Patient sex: F
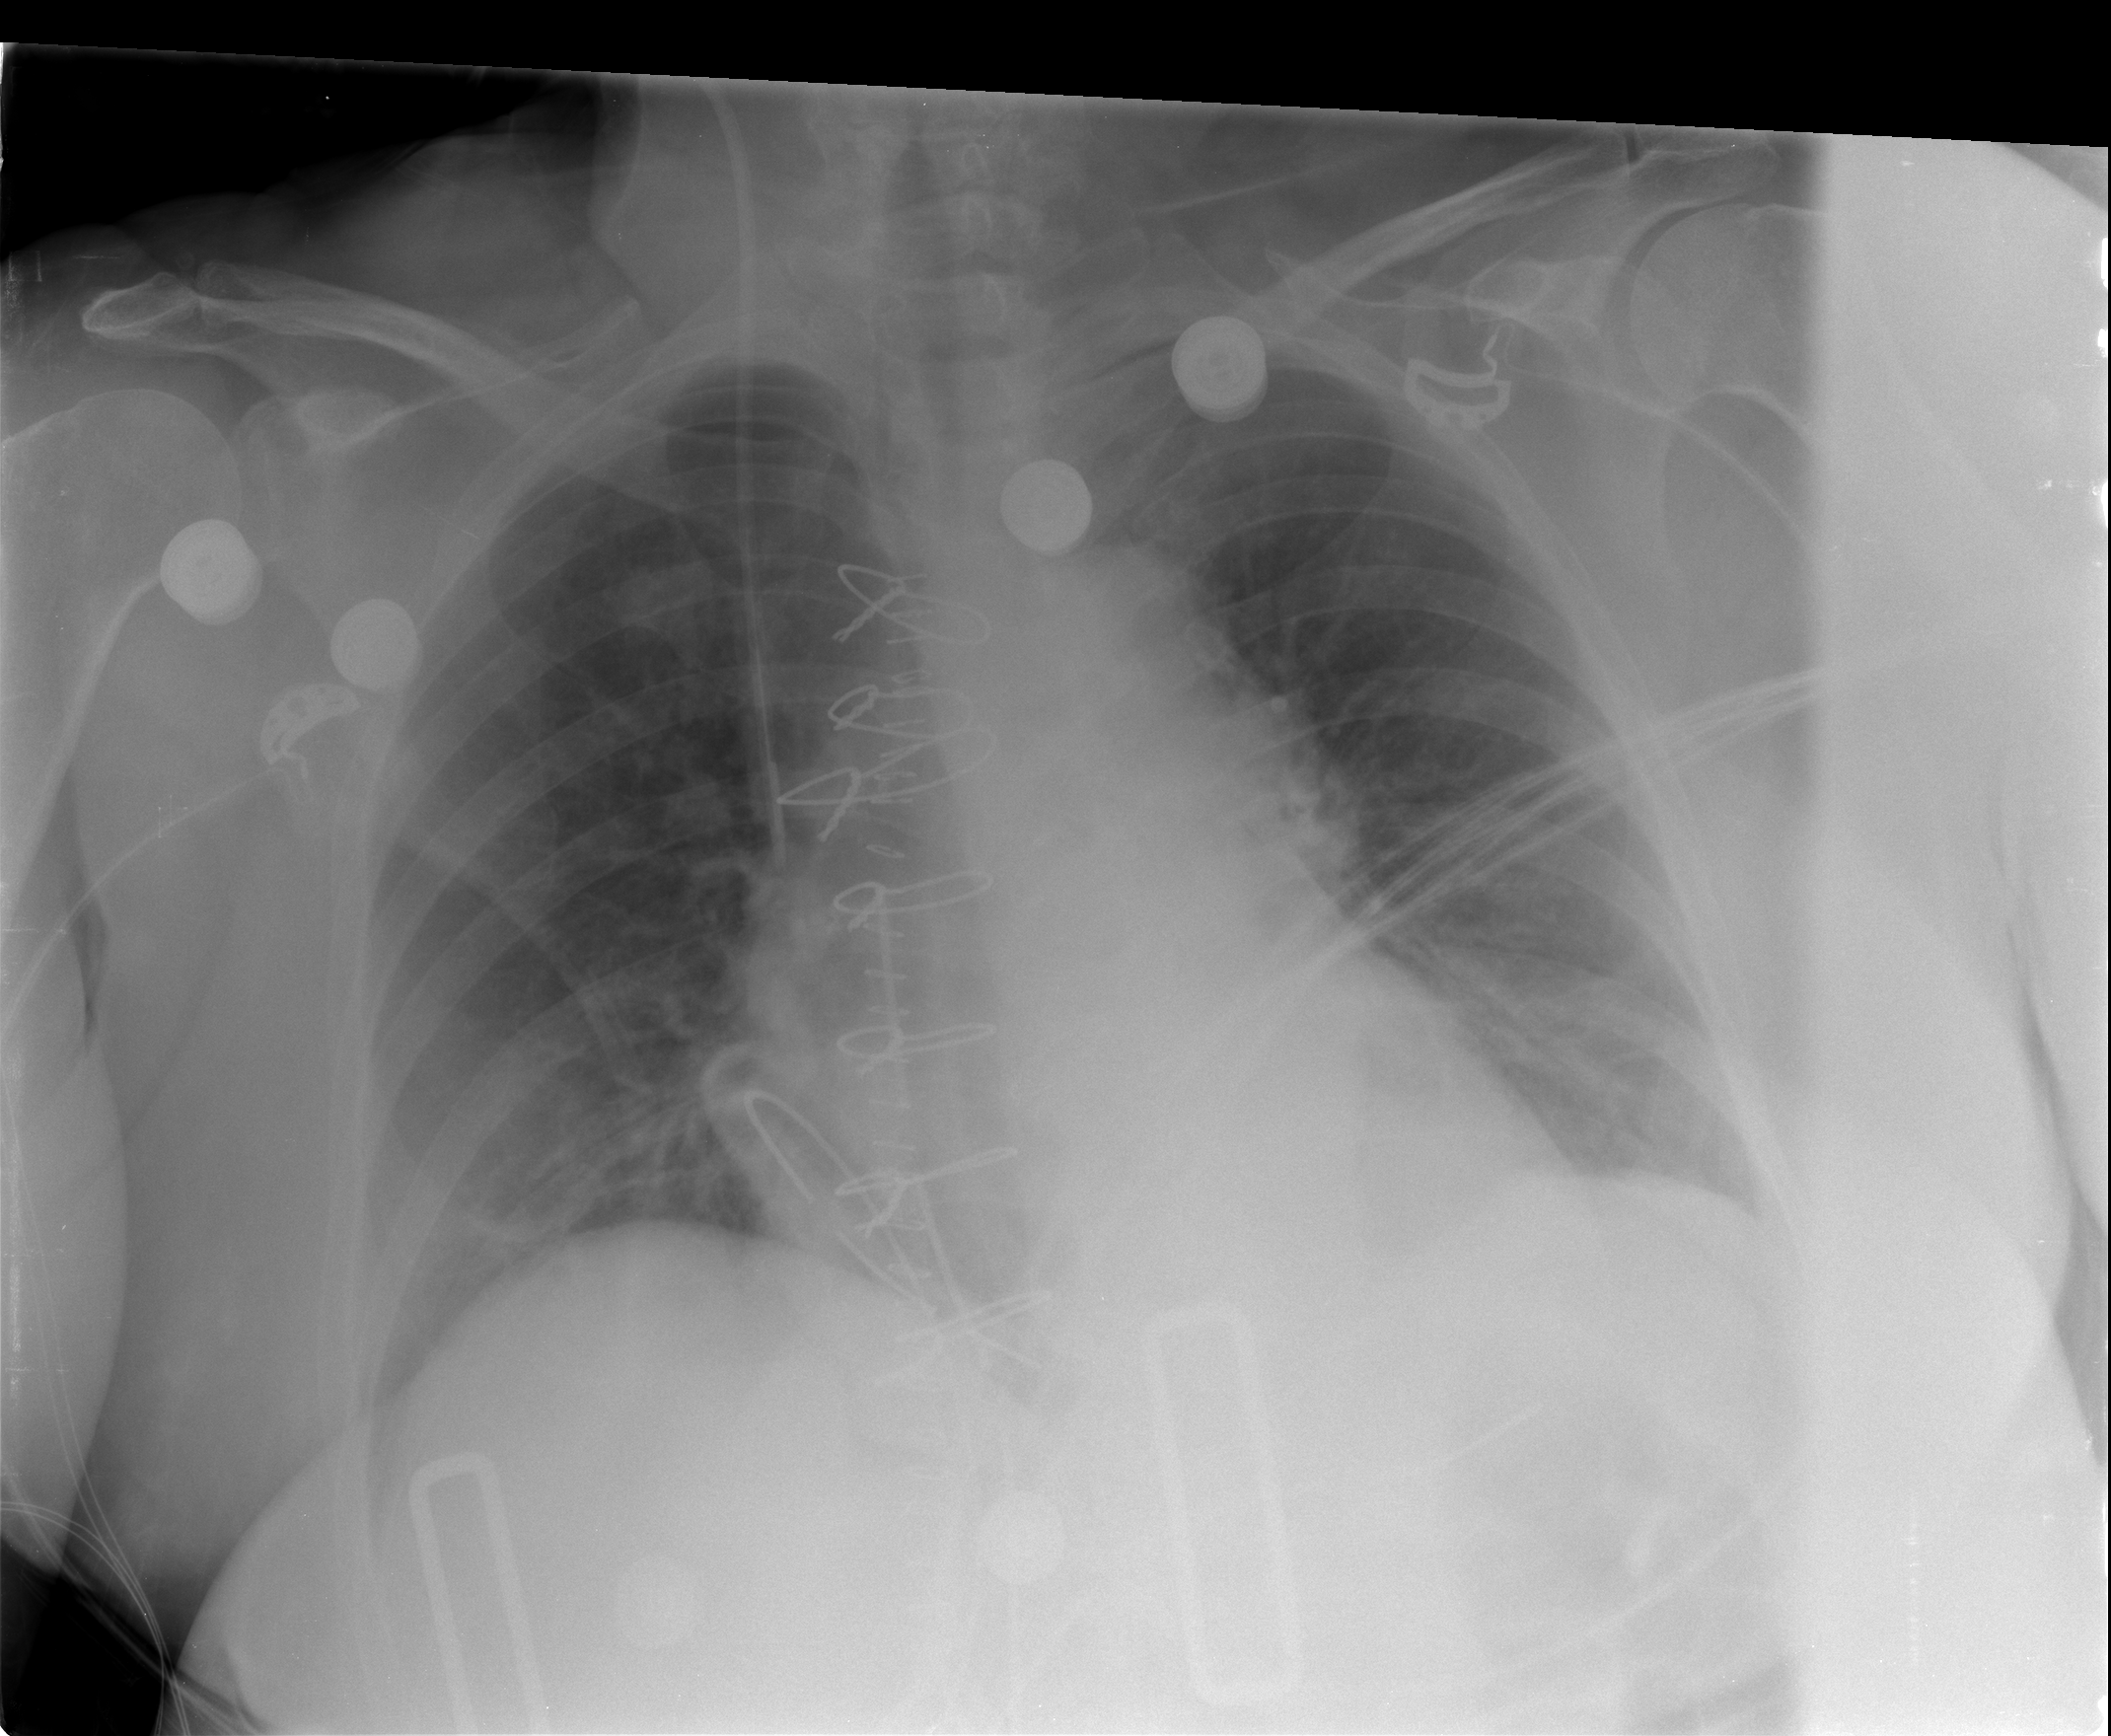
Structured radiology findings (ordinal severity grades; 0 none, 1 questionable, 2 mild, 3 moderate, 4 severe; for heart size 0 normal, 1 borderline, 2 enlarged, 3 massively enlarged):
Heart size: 1
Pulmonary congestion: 0
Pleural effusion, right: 0
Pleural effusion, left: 0
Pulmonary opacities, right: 1
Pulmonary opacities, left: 0
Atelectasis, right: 2
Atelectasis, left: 2